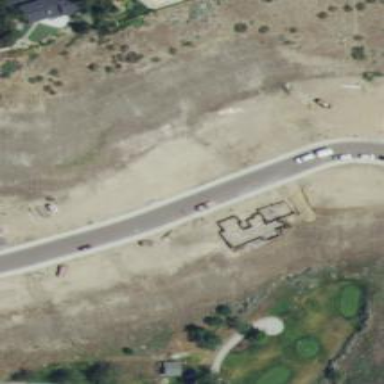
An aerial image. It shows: Detached building.